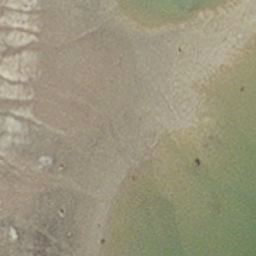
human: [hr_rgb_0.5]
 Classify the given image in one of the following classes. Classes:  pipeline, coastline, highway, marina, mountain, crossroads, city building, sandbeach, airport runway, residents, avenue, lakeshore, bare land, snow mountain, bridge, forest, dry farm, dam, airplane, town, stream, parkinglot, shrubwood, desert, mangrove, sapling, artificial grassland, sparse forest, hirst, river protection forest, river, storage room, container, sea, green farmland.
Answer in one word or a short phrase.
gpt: hirst